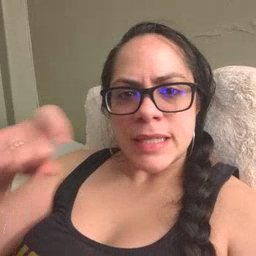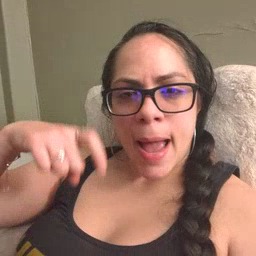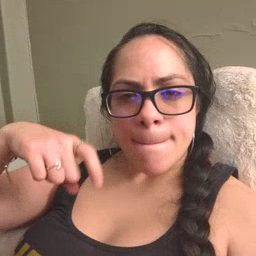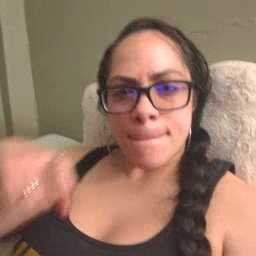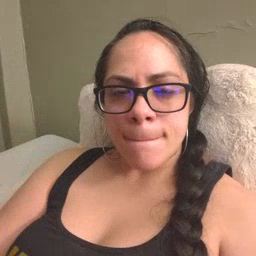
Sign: time